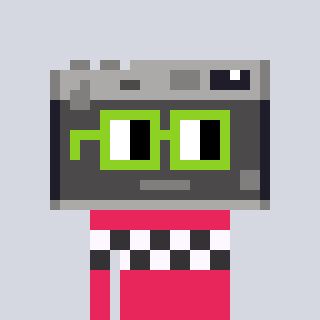
a pixel art character with square light green glasses, a camera-shaped head and a redpinkish-colored body on a cool background